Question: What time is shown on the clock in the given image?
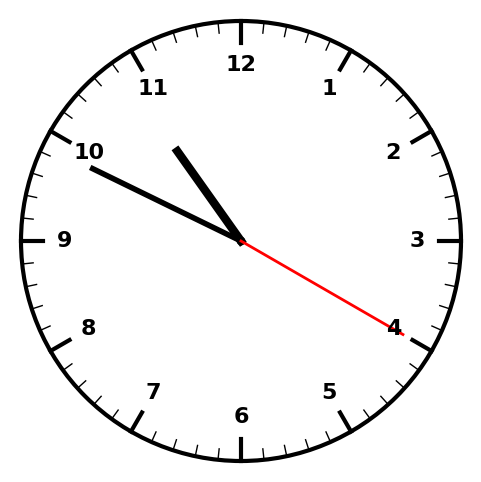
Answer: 10:49:20